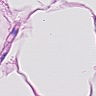
Metastatic tissue present: no